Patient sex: M
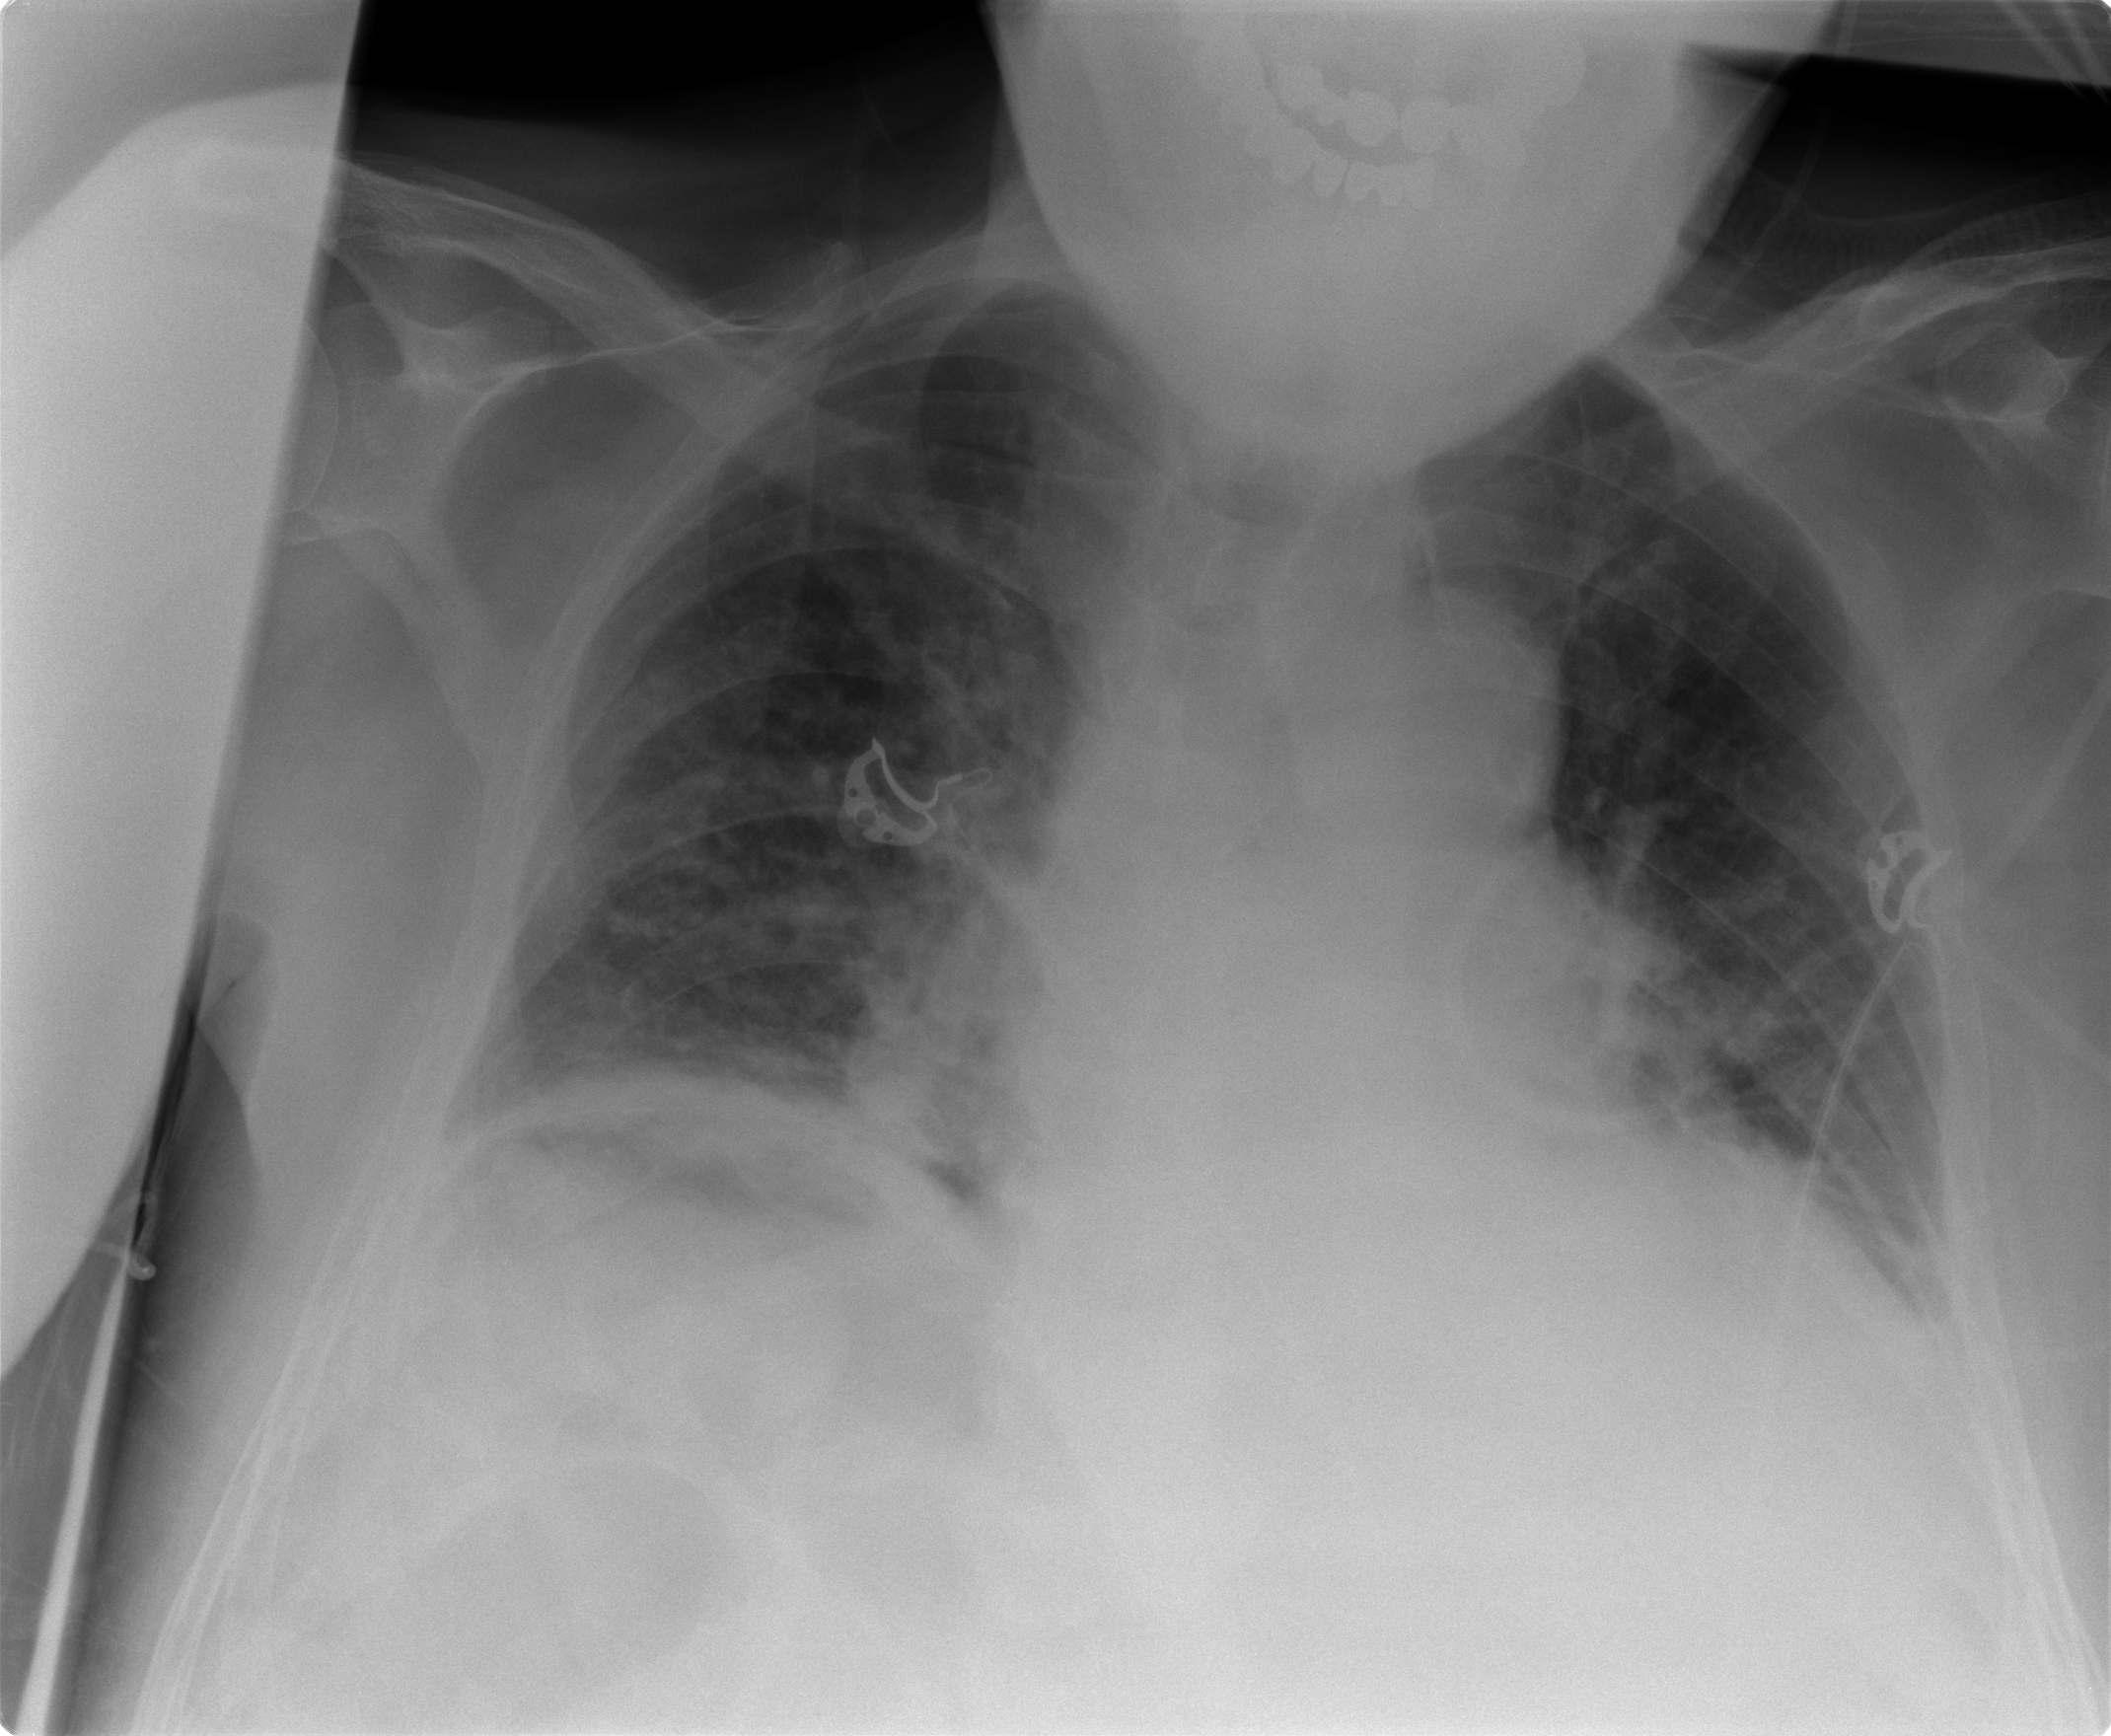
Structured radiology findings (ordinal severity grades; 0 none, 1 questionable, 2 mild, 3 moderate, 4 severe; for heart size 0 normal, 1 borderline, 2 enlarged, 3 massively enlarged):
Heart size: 2
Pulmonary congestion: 2
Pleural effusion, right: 2
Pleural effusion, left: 2
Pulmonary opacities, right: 2
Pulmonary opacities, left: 0
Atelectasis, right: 3
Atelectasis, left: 2